Question: I set a background image to my actionbar wich has a wood texture and a drop shadow with transparency at the bottom, the problem is that the views inside of my actionbar are vertical aligned at middle so they look like they are "out" of the actionbar. I wonder if there is a way to place those views on top of the actionbar (I already tried to change the gravity and paddingTop but I still don't get it to work).
This is what I'd tried without success:
'''
<style name="UniversiaTheme" parent="@android:style/Theme.Holo">
<item name="android:actionBarStyle">@style/ActionBar</item>
<item name="android:actionBarSize">68dp</item>
<item name="android:windowBackground">@drawable/background</item>
</style>
<style name="ActionBar" parent="@android:style/Widget.Holo.ActionBar">
<item name="android:layout_gravity">top</item>
<item name="android:gravity">top</item>
<item name="android:background">@drawable/ab_background</item>
<item name="android:titleTextStyle">@style/ActionBar.TitleTextStyle</item>
</style>
<style name="ActionBar.TitleTextStyle" parent="@android:style/TextAppearance.Holo.Widget.ActionBar.Title">
<item name="android:textColor">@color/brown</item>
<item name="android:textSize">@dimen/titleSize_default</item>
</style>
'''
And here is an screenshot image of how my actionbar looks like:

Maybe this image will help to explain the issue a little bit better. Notice the background image which has a transparency and only covers the half of the actionbar space. (That's why I what to place the views that are inside of the actionbar on top, not on the middle of the actionbar)
<URL>
Thank you in advance, I would appreciate any help.
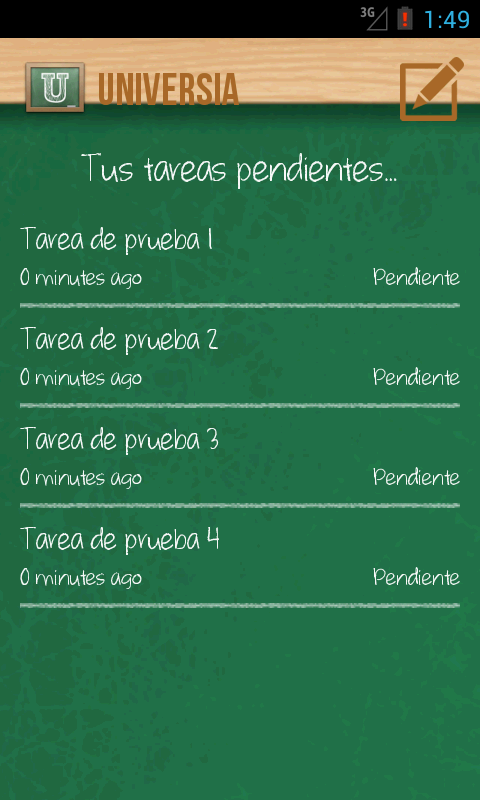
Answer: Try playing around with the setting for "android:layout_marginBottom" or "android:paddingBottom" instead of gravity in your ActionBar style. I was playing around with a sample project and it looks like that will work. Something between 10-20dp should do the trick.